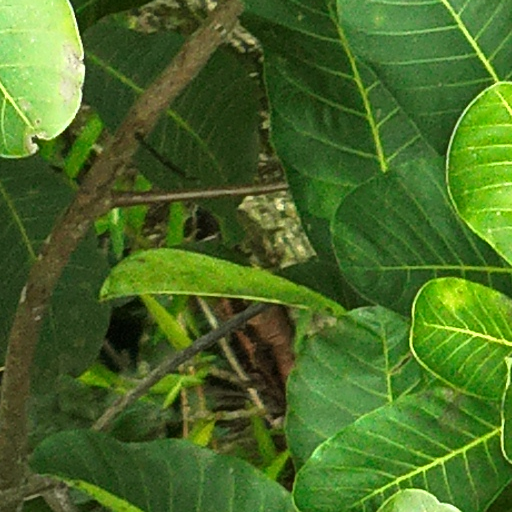
Species: Anacardium excelsum
GBIF accepted scientific name: Anacardium excelsum
Crown area (m\u00b2): 247.203